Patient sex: M
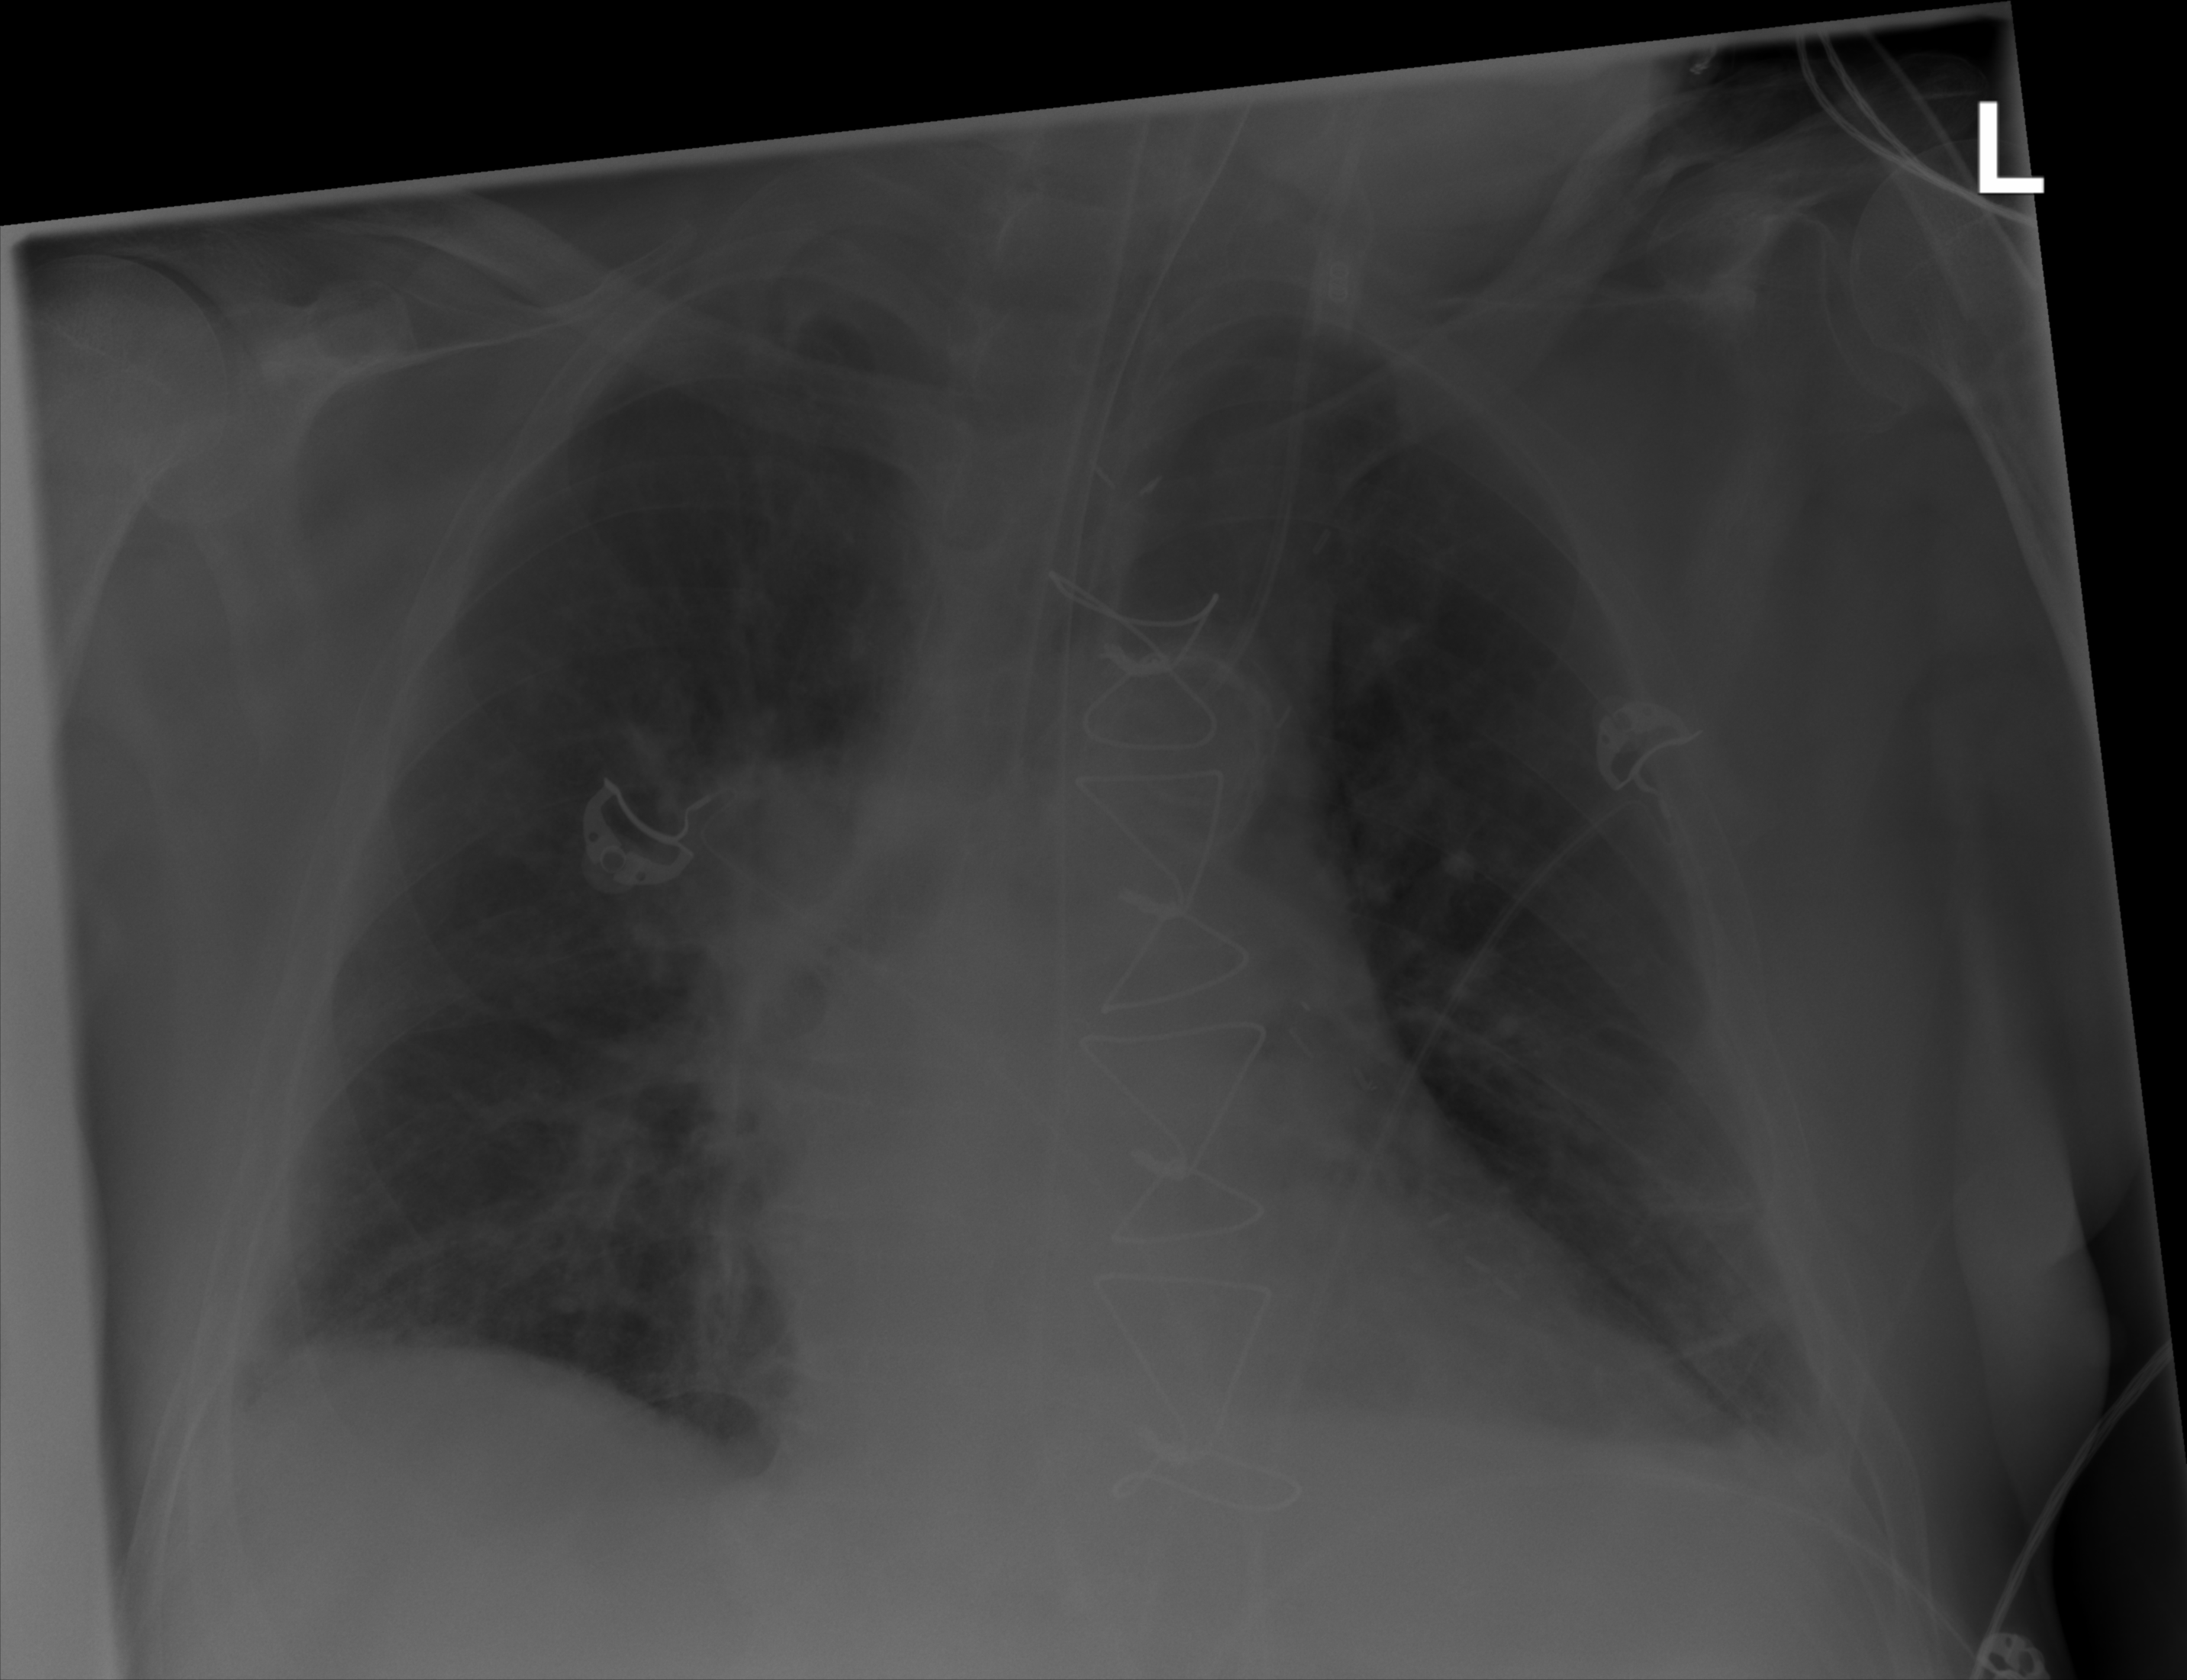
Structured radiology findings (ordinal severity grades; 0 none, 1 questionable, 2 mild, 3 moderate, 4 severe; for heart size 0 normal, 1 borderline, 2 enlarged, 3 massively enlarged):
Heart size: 0
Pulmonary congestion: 0
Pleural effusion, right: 0
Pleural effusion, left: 0
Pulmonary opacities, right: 2
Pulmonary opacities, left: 0
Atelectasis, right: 2
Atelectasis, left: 2